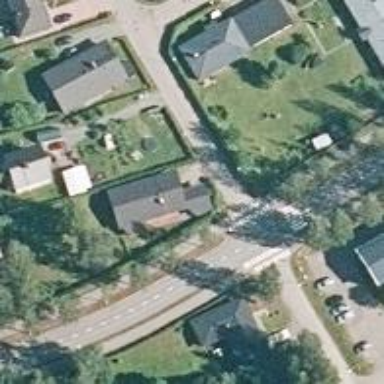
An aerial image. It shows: Asphalt cycleway.